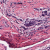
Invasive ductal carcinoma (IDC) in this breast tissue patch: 1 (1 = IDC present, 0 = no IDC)